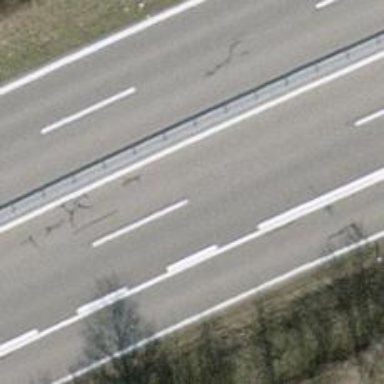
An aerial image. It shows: Motorway junction.